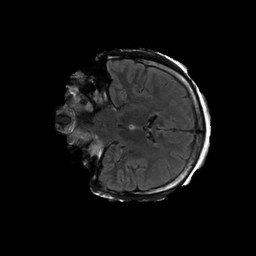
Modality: FLAIR
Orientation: coronal
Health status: ill
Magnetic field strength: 3 T